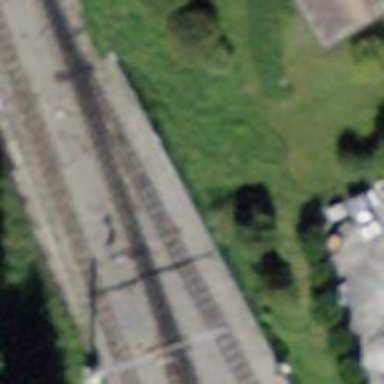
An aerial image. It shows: Narrow-gauge railway track with one electrified contact line.